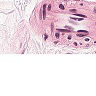
Metastatic tissue present: no